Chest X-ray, PA view. Patient: 68 years old, sex F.
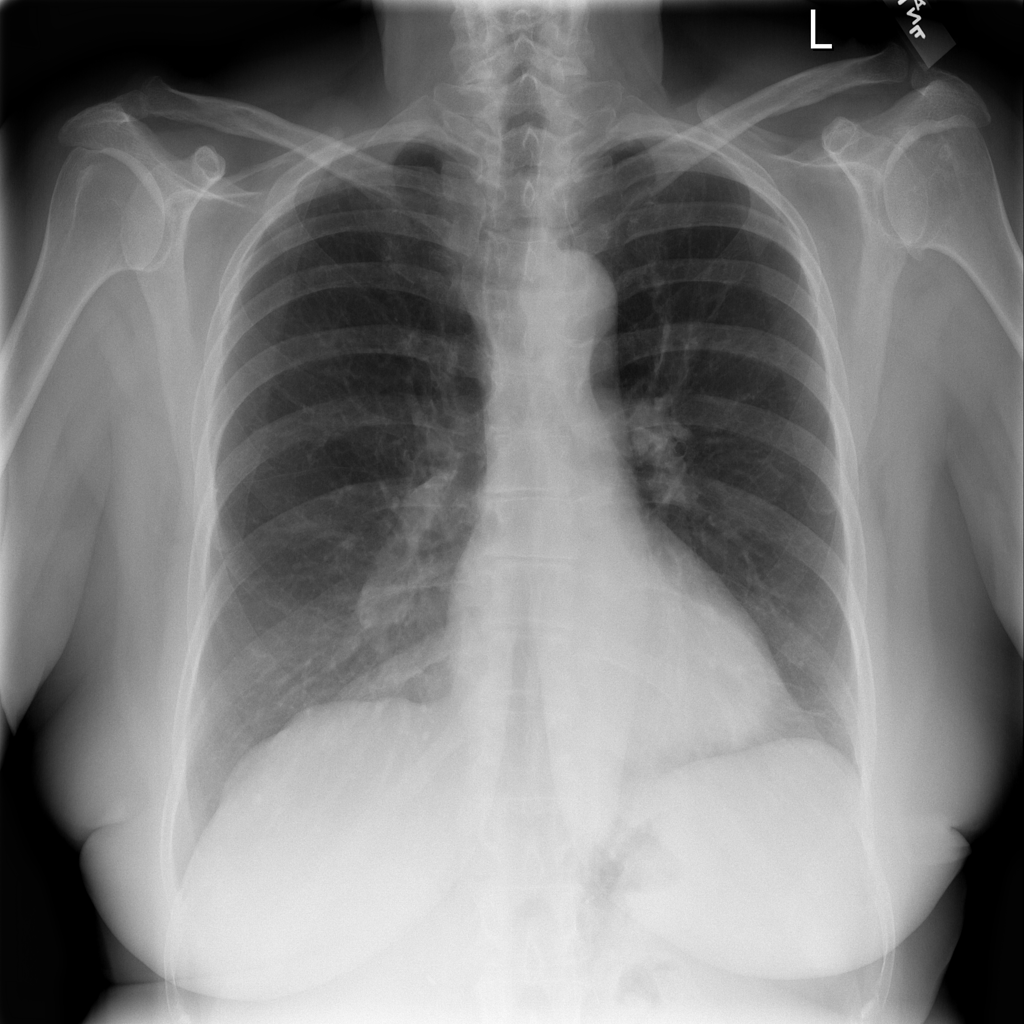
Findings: Nodule